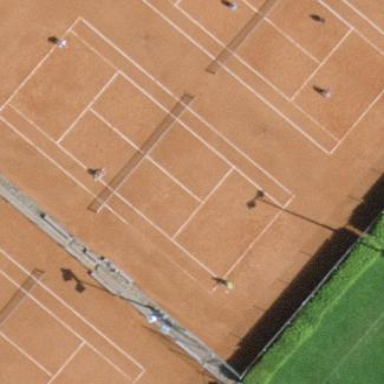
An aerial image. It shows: Tennis court on the leisure land pitch.